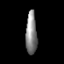
Tissue: prostate
Cell type: T cells
Senescence score: 0.3208
Nuclear area (px): 467
Mean DAPI intensity: 136.589